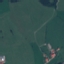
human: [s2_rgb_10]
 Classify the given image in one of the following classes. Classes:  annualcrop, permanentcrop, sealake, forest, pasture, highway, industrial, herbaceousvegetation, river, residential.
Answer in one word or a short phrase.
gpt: Pasture